Question: I have an inputfield that should exactly look like the normal body-text.
It does not have anything special specified. In my css reset I have this ...
'''
input, textarea, button, select {
margin: 0;
font-size: 100%;
line-height: normal;
vertical-align: baseline;
}
'''
The text inside the input field is bigger than the one above ... see my example screenshot. The lower line is an inputfield, the upper line normal text.

This occurs in all browsers. If I would change the 'font-size' for inputs to '97%' it would be about right. However I simply don't get why text-inputs resize the font-size?
any thoughts on that?
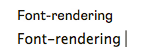
Answer: You need to set font-size on the input too as it won't inherit it from the body directly.
This is because newer browsers will use it's own base stylesheet to format the inputs.
<URL>
If you use Firebug you can see all this User agent styles the browser sets if you check Show user agent styles in the Style tab dropdown. The file used is forms.css - you can easily find it on your system and check what it's happening behind the scenes if you do a search.